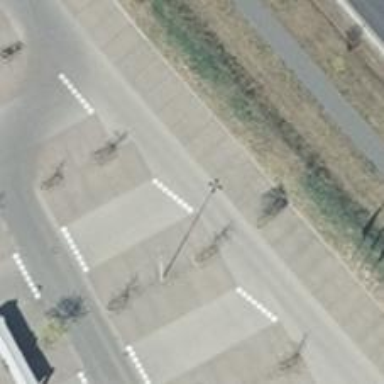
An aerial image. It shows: Parking aisle designated as service road.